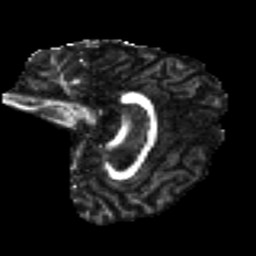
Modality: FA
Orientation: sagittal
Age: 36
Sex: female
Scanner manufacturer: ge
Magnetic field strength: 3 T
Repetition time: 7.8 s
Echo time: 0.0606 s